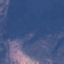
Land use / land cover: HerbaceousVegetation